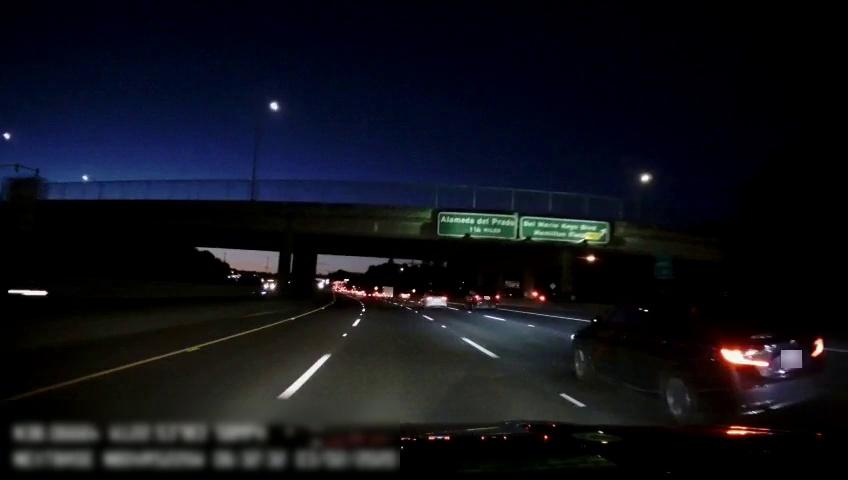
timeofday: Night
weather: Other
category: Drivable Space
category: Vehicles | SUV
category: Vehicles | Car
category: Vehicles | Car
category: Vehicles | Other LV
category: Vehicles | Car
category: Lanes | Alternate Lane
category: Lanes | Current Lane
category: Lanes | Current Lane
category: Lanes | Alternate Lane
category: Lanes | Alternate Lane
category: Lanes | Alternate Lane
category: Traffic | Signs
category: Traffic | Signs
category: Traffic | Signs